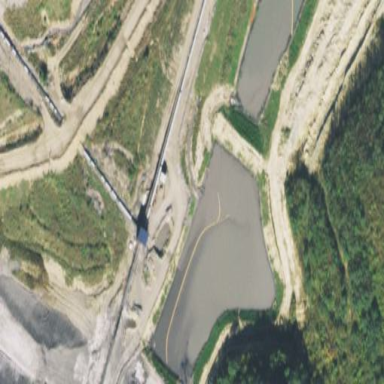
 which is human-made construction to contain water."